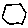
Label: hexagon